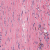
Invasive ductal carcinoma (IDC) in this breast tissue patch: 0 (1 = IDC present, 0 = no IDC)